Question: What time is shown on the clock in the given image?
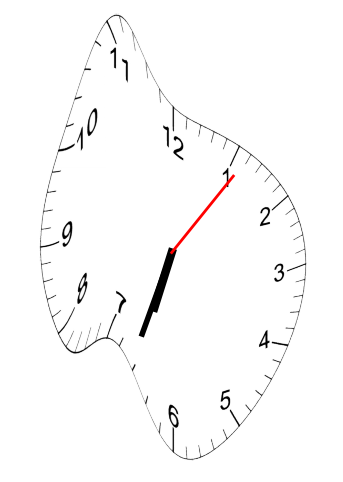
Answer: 06:33:06